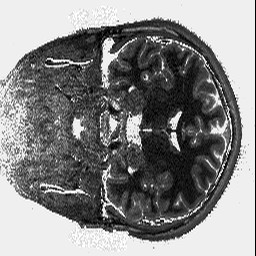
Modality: T1map
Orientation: coronal
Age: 40
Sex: male
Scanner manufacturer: siemens
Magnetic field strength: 3 T
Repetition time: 5 s
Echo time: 0.00298 s